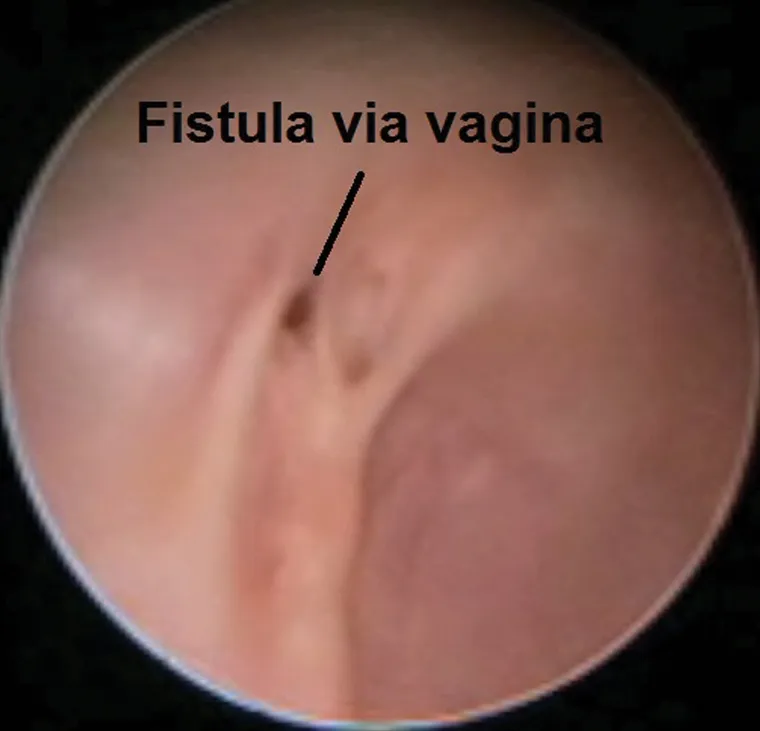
The uretherovaginal fistula via vagina.
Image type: endoscopy (other_endoscopy)